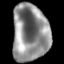
Tissue: lung
Cell type: Others
Senescence score: 0.1575
Nuclear area (px): 2038
Mean DAPI intensity: 140.65